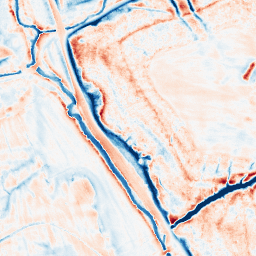
Category: edge_preserving
Decomposition family: anisotropic_diffusion
Decomposition parameters: iterations: 50
kappa: 50
gamma: 0.2
Upsampling method: quartic
Upsampling parameters: scale: 4
Upsampling scale: 4